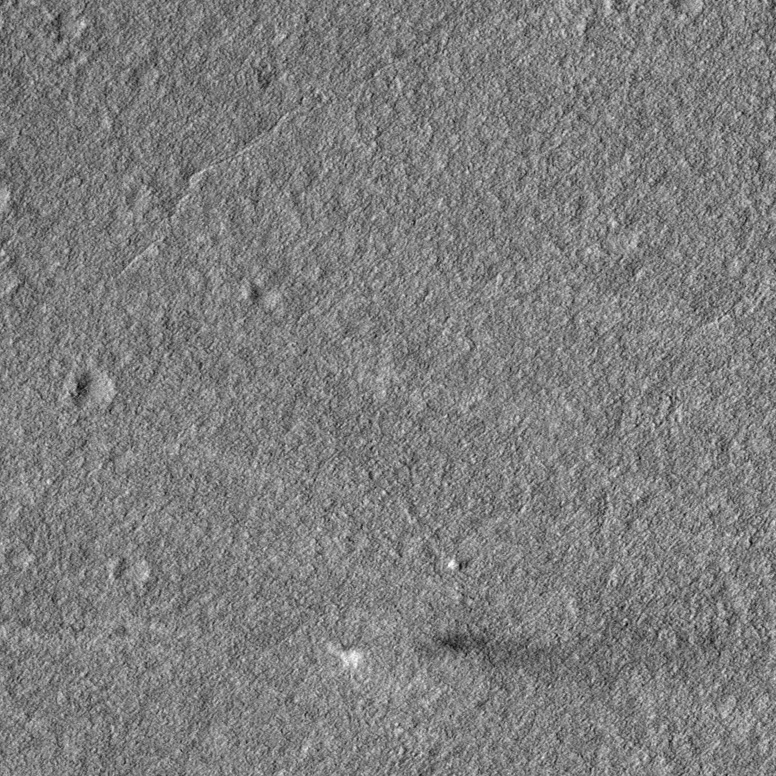
Label: dustdevil